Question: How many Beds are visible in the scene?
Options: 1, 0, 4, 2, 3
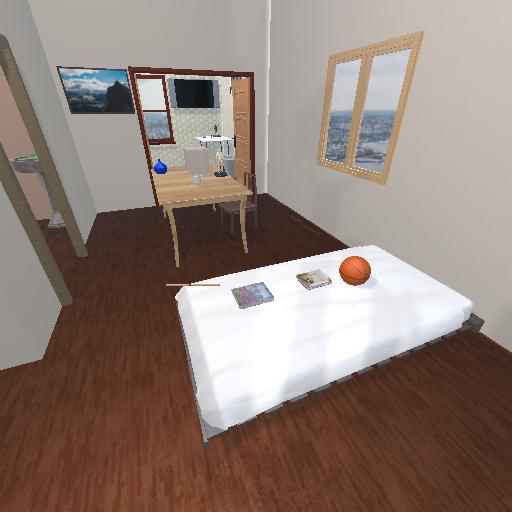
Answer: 1